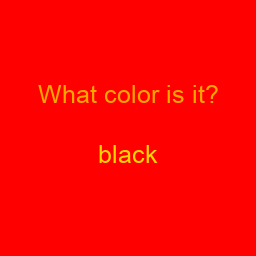
Color: gold
Color name shown: black
Background color: red
Question text color: orange